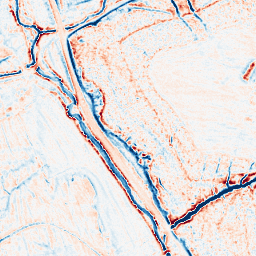
Category: edge_preserving
Decomposition family: anisotropic_diffusion
Decomposition parameters: iterations: 20
kappa: 50
gamma: 0.1
Upsampling method: bilinear
Upsampling parameters: scale: 4
Upsampling scale: 4